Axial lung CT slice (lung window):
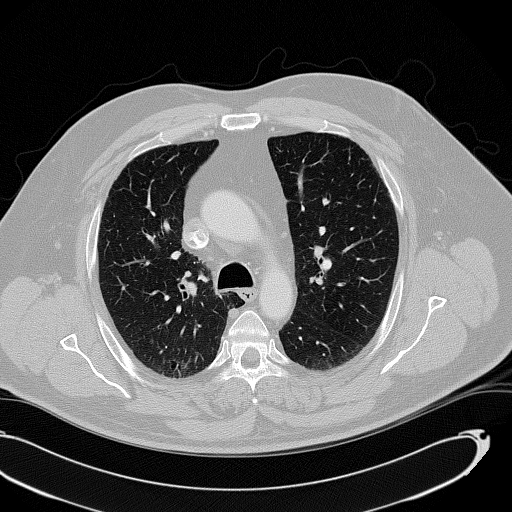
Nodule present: no